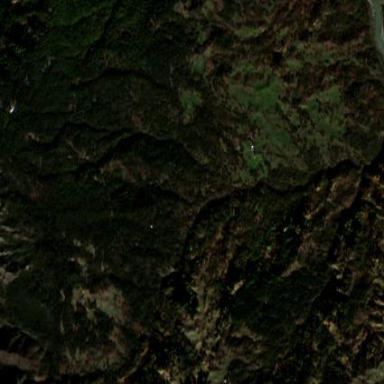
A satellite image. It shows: Forest area.